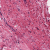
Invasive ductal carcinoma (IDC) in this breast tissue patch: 0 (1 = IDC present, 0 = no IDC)